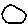
Label: circle